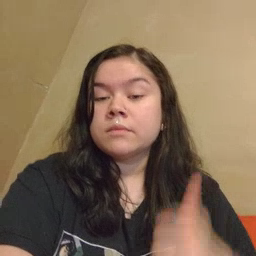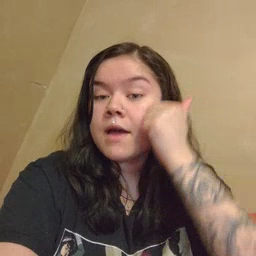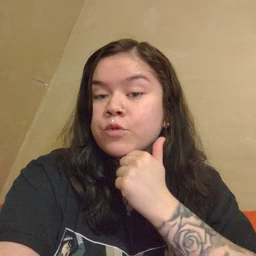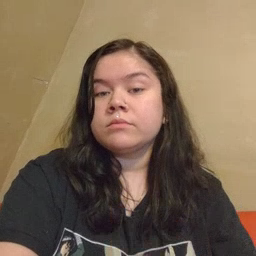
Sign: every